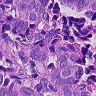
Metastatic tissue present: yes